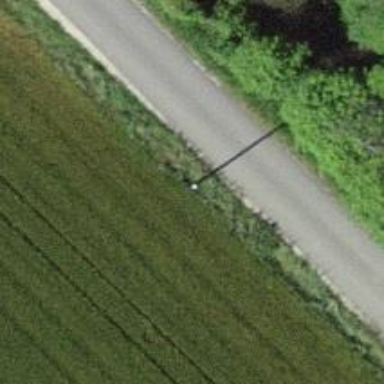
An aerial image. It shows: Power pole.